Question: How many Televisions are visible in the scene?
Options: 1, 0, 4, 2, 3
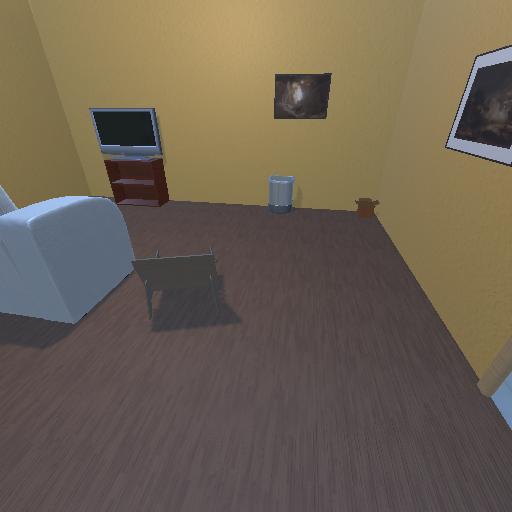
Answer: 1